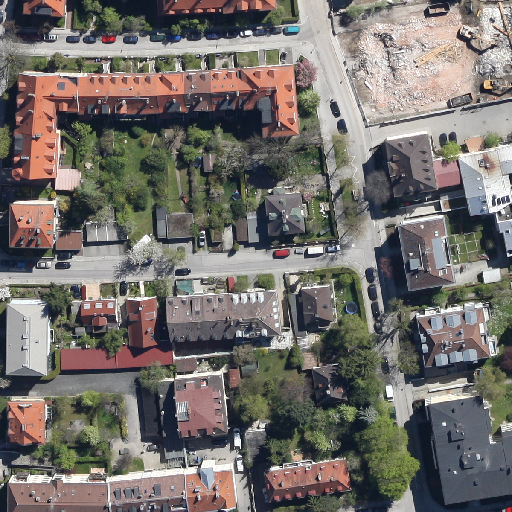
Referring expression: car in the parking area